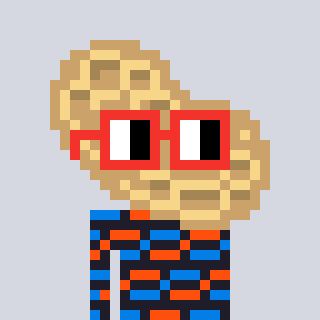
a pixel art character with square red glasses, a peanut-shaped head and a grayscale-colored body on a cool background